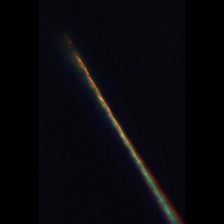
Taxon: Psuedo-nitzschia
Group: Diatoms